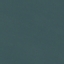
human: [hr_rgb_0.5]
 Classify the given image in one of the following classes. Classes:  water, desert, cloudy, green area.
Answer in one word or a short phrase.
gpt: water